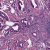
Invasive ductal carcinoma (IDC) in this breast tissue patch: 1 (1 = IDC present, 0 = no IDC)